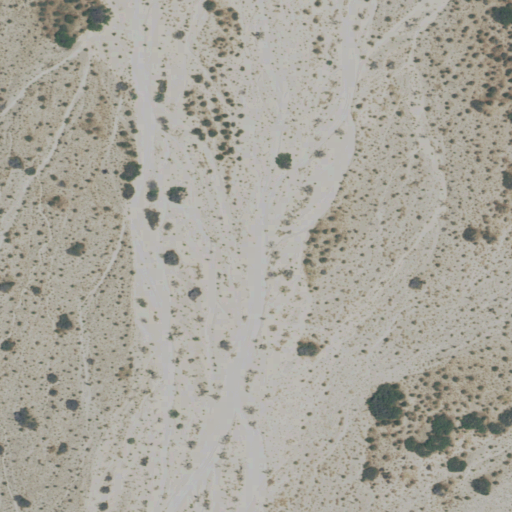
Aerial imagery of valley in California named Canyon Nombre containing barren land and shrub